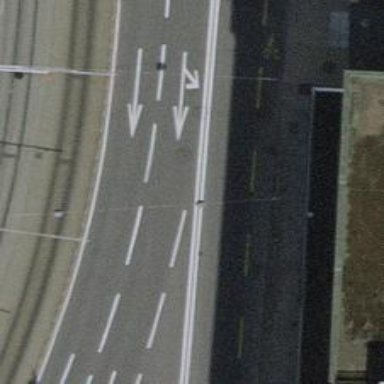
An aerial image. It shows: Secondary road with asphalt surface. There is designated lane for cyclists on the left side.